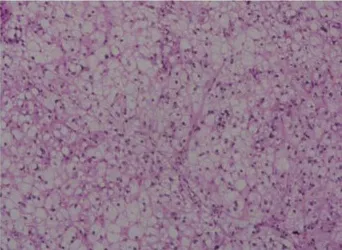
Liver morphology. (C) Microscopic examination of the lobular structure of the liver disappears, hepatocyte edema, and steatosis.
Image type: pathology (h&e)